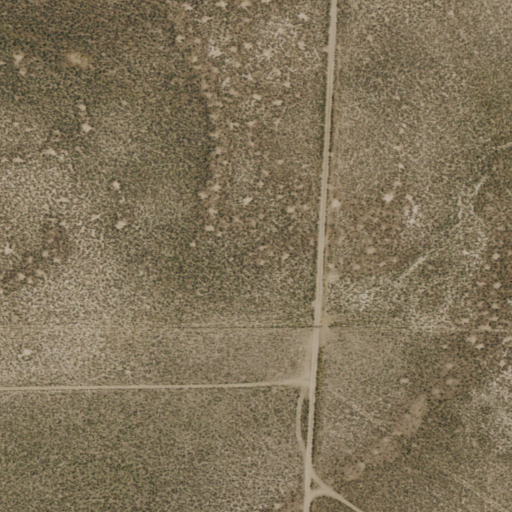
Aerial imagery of plain(s) in Nevada named Button Brush Flat containing only shrub